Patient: sex M, age 43
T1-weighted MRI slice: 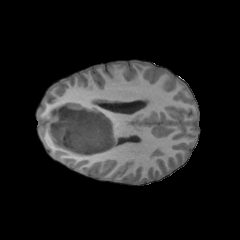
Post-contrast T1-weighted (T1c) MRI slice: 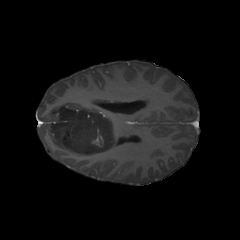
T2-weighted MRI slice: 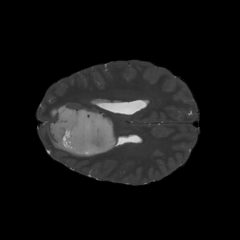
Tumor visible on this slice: yes
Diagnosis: Astrocytoma, IDH-mutant
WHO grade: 4